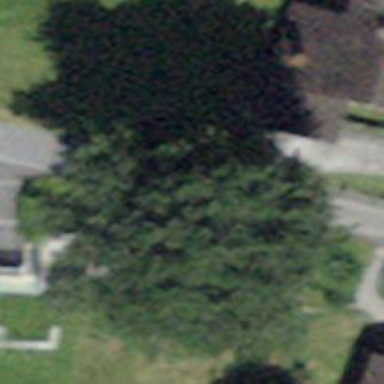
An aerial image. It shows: Beautiful tree in nature.